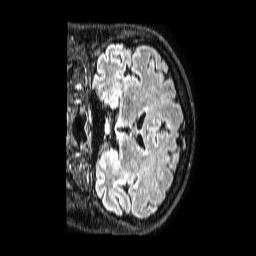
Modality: FLAIR
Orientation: coronal
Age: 56
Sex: male
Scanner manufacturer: philips
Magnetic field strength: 1.5 T
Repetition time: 4.8 s
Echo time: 0.3 s